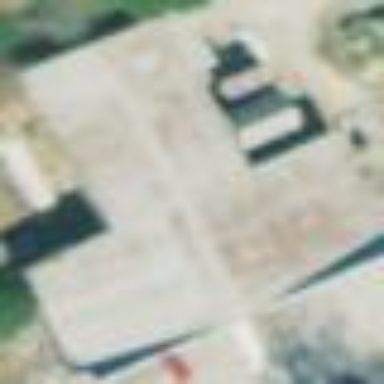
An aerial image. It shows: Retail building.